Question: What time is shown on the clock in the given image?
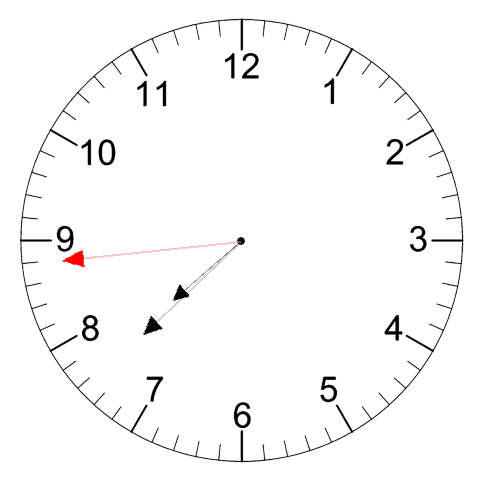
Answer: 07:37:44